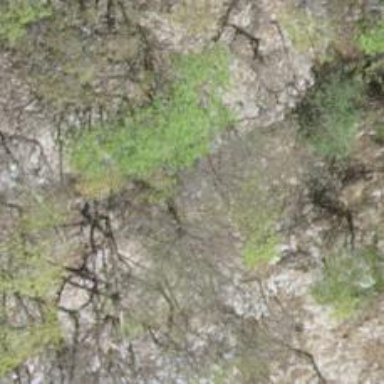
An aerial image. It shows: Cliff in nature.